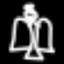
Label: angel